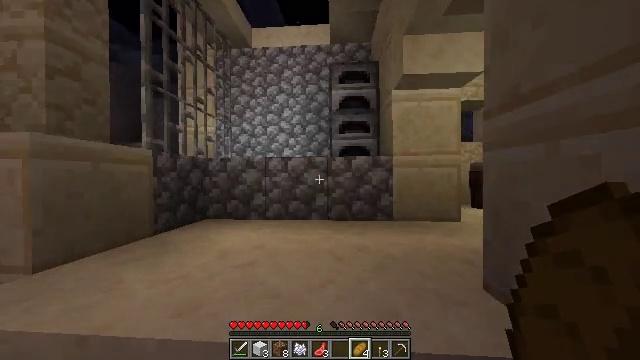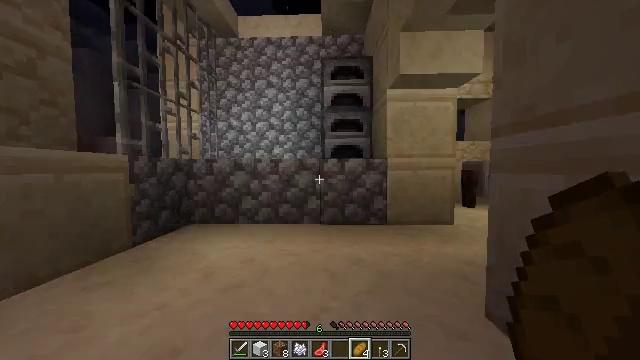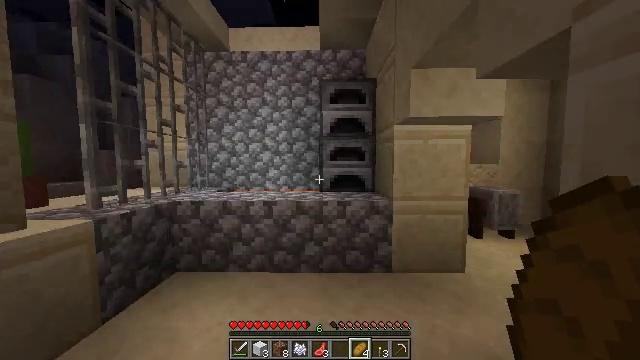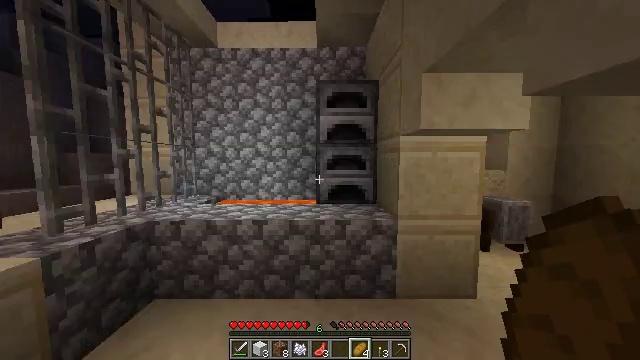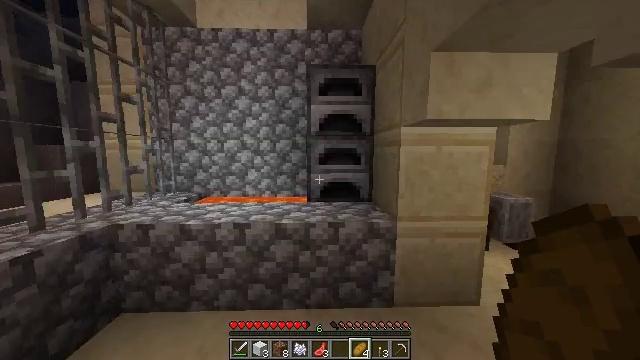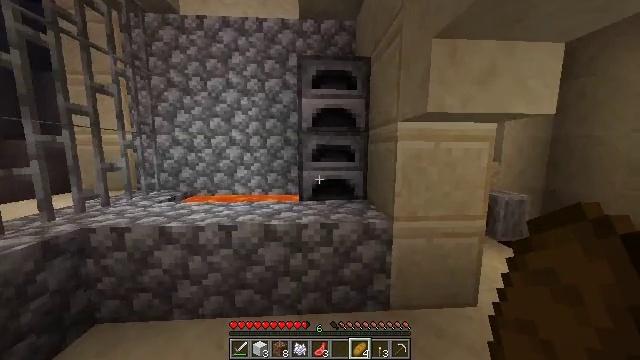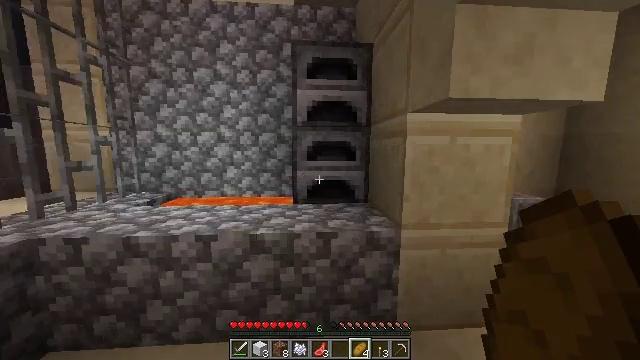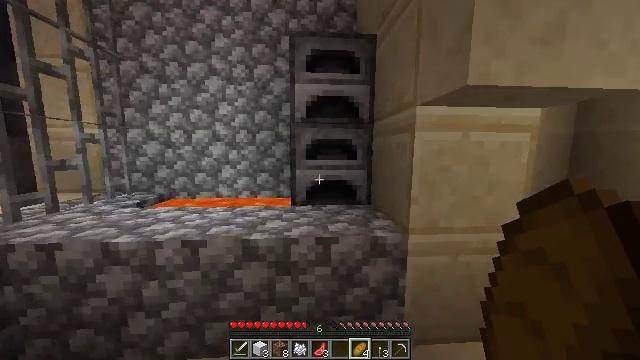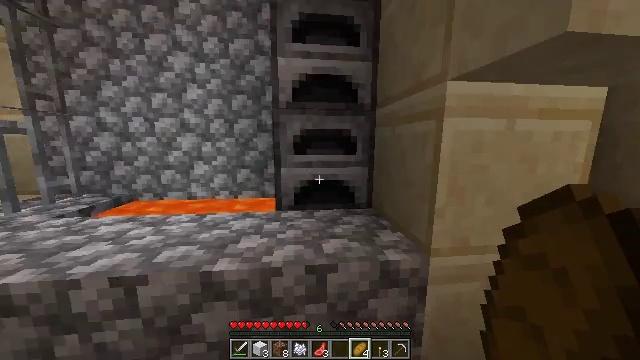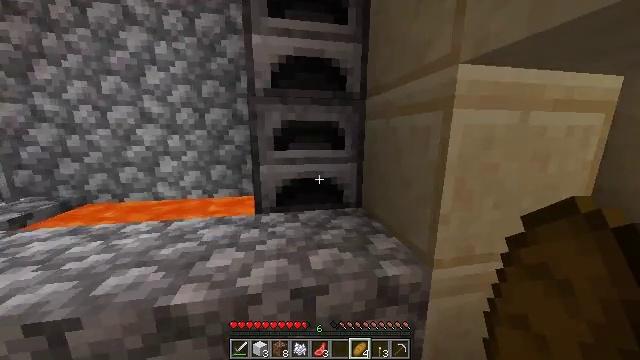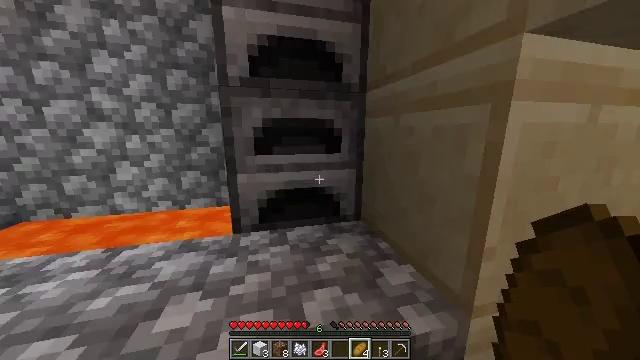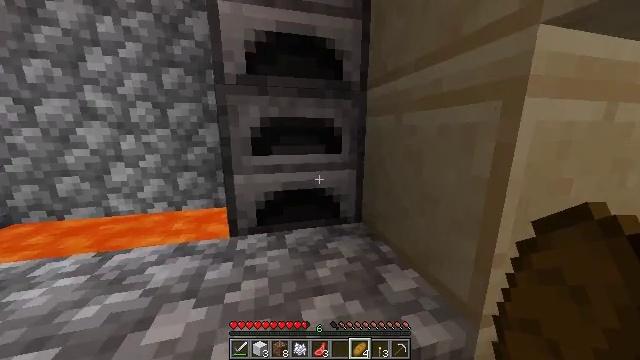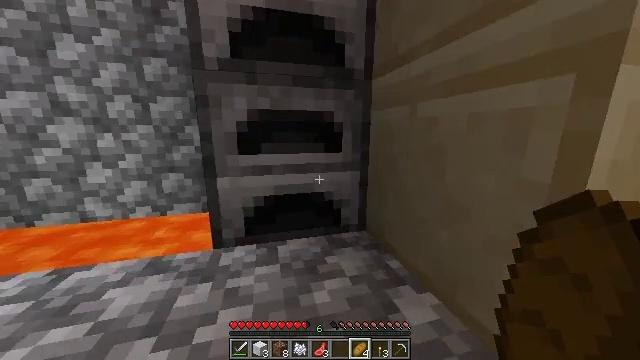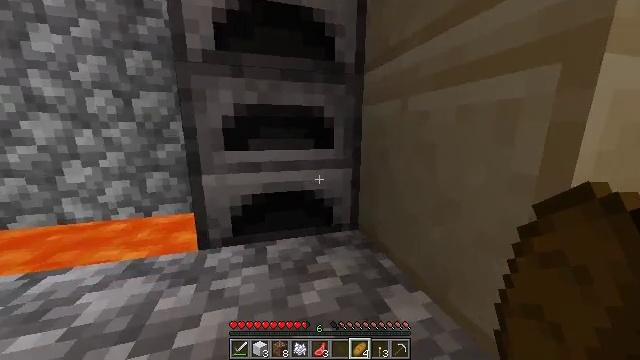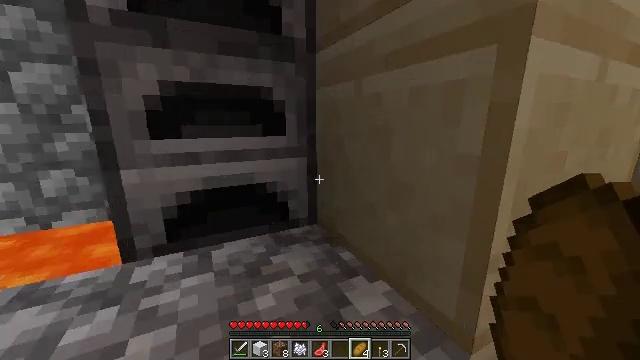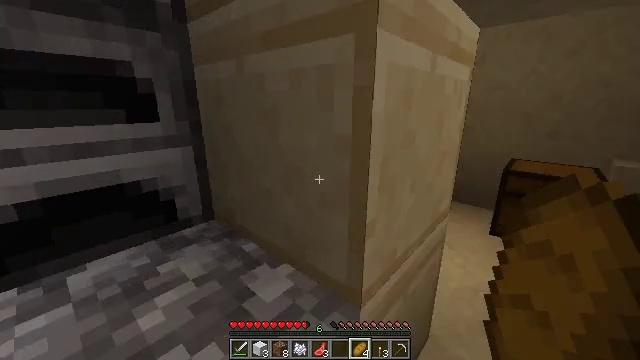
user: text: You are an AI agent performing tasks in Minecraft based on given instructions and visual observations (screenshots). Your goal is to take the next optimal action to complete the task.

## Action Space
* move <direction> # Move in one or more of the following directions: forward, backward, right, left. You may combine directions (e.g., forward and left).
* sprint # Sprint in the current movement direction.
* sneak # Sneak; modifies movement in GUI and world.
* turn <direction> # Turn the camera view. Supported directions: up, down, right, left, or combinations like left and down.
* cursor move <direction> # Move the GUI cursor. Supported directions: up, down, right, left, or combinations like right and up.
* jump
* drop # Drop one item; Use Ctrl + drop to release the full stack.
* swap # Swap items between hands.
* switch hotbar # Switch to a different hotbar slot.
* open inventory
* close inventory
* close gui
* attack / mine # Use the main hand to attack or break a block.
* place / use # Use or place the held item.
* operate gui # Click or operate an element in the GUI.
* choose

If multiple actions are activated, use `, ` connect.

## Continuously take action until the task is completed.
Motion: motion action
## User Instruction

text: Dismantle the green bed for relocation.
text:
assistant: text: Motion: move forward, turn right and down
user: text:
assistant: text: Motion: move forward
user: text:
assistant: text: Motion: move forward
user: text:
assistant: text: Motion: move forward, turn right and down
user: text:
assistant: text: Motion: move forward, turn right
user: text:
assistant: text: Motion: move forward
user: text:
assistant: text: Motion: move forward
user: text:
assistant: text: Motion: move forward, turn right and down
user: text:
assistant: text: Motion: move forward, turn right and down
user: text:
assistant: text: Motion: move forward, turn right
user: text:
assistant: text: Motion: move forward
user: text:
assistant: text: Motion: no_op
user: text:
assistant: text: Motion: turn right
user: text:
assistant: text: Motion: turn right and down
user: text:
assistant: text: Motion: move right, turn right and down
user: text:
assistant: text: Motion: move right, turn right and down
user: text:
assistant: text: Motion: move right, turn right
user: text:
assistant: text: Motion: move forward and move right
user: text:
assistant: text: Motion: move forward and move right
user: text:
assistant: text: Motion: move forward and move right, turn left
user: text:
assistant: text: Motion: move forward and move right, turn left
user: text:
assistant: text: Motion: move forward and move right, turn left and down
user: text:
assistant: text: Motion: move forward and move right, turn left
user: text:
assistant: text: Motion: move forward and move right, turn left
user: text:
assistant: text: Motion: move forward and move right, turn left
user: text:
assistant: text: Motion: move forward and move right, turn left
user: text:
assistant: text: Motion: move forward and move right, turn left
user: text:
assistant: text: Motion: move forward and move right, turn left
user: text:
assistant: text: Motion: no_op
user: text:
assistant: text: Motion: no_op